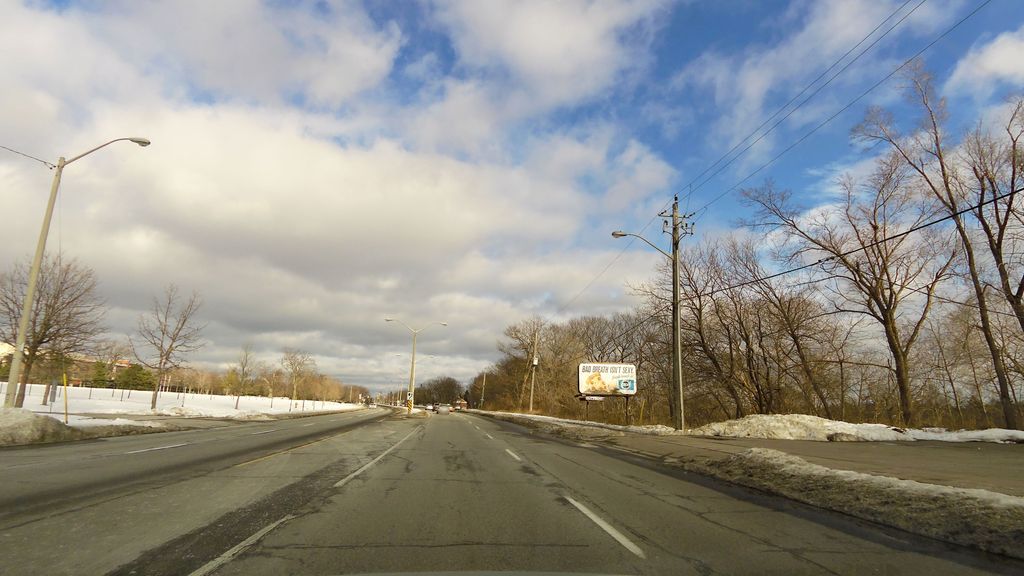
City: toronto